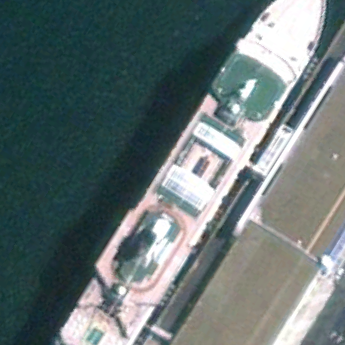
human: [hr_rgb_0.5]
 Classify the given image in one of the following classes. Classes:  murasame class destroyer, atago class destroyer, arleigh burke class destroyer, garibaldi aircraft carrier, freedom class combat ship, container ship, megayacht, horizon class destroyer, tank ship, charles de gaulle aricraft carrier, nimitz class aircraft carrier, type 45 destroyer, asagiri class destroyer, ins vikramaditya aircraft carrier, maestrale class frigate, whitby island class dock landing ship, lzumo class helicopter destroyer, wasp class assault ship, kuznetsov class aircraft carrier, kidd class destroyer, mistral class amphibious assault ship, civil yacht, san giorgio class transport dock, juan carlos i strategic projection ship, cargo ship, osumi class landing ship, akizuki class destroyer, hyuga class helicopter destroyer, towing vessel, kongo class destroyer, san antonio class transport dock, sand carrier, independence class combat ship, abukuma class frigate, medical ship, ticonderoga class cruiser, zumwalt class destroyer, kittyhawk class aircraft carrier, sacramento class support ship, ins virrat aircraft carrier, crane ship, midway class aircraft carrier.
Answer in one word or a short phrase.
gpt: Megayacht